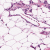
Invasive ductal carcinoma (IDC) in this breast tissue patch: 0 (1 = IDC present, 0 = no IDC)